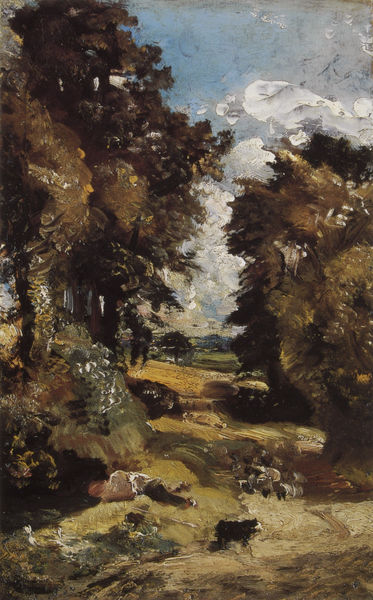
Titel: Sketch for The Cornfield
Künstler: John Constable
Standort: Indianapolis (Indiana)
Institution: Indianapolis Museum of Art
Schlagwörter: baum, blau, blätter, dunkel, felsen, gemälde, himmel, laub, mann, schatten, schlaf, wasser, weiß, wolken, bäume, gelb, grün, impressionismus, landschaft, menschen, ocker, sand, äste, braun, grau, hell, hintergrund, licht, schwarz, straße, ölbild, gras, haus, hund, rasen, tier, tiere, weg, wiese, wolke, beige, hochformat, mensch, steine, tod, tot, ast, bach, baumstamm, erde, feld, felder, ferne, horizont, hügel, kühe, natur, strauch, weide, busch, pfad, sonne, sträucher, figur, blatt, pflanzen, krone, wald, sommer, ruhe, liegen, ruhen, schlafen, furchen, mittag, trocken, fels, allee, herde, kuh, rind, vegetation, berglandschaft, herbst, idylle, rast, romantik, constable, stämme, impressionistisch, schneise, corinth, lichtung, felsig, greifen, hodler, fühlen, abstützen, spätsommer, slevogt, wegrand, waldweg, schafe, hirte, hirten, schäfer, ziege, weise, wanderung, repoussoir, dillis, manns, chlaf, hub, wanderunf